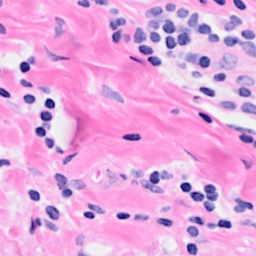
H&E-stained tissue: Breast